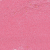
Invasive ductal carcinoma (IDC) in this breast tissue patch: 0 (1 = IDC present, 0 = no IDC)